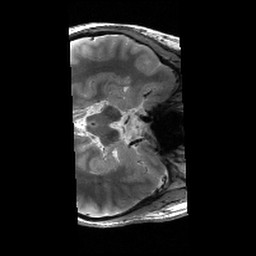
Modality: T2w
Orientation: axial
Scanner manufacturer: siemens
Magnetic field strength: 6.98 T
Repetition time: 5.65 s
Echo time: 0.044 s